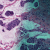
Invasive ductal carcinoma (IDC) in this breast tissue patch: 1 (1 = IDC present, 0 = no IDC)